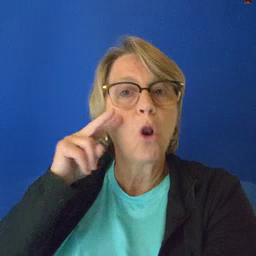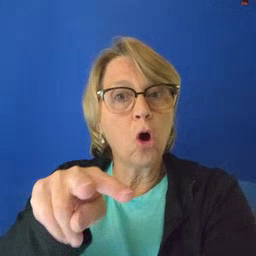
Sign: look